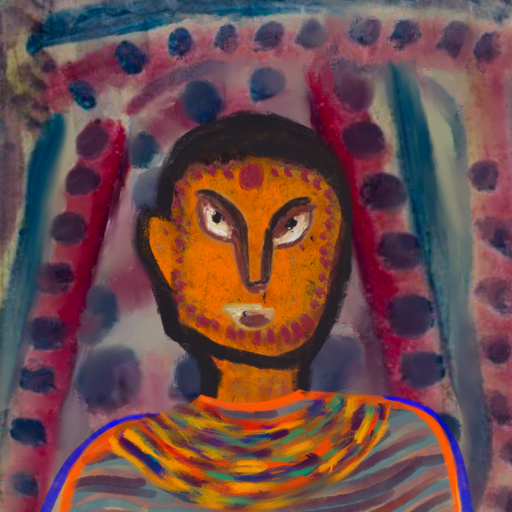
Background: HillGirl, Head And Neck Front: Doll, Face Front: After_Raid, Bust: Experience, Hair Front: Blank, Head Accessory: Blank, Second Necklace: An_Impression_2, Necklace: Blank, Baby: Blank